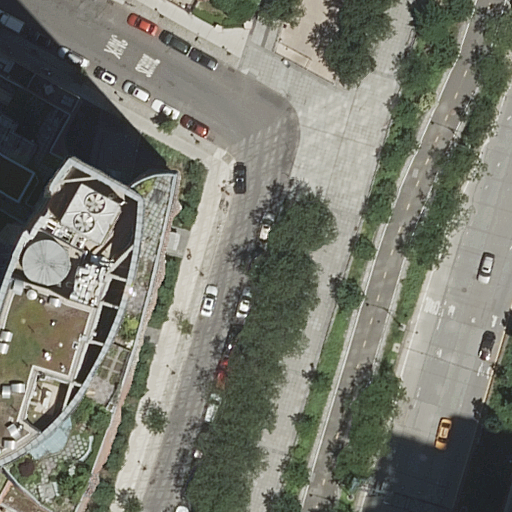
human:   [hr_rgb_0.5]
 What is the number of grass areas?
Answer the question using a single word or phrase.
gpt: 1

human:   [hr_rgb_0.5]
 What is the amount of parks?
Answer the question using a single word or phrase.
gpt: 1

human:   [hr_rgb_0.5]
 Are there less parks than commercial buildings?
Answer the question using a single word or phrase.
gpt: no

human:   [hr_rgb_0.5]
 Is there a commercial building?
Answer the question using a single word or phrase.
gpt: no

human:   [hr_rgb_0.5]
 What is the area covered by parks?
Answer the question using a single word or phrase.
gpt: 1084m2

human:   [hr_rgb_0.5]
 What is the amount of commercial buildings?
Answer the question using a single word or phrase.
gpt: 0

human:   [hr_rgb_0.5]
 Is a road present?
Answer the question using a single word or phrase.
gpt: yes

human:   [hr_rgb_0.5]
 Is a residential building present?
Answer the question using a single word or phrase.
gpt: yes

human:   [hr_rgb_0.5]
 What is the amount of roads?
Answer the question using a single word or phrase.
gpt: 10

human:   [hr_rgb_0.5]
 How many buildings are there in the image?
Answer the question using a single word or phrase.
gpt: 2

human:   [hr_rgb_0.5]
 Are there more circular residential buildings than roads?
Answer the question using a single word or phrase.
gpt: no

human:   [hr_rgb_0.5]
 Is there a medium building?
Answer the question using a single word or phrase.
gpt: no

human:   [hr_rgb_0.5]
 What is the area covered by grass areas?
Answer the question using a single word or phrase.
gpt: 238m2

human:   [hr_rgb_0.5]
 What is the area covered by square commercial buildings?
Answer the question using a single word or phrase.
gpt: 0m2

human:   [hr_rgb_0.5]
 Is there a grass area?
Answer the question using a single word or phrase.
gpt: yes

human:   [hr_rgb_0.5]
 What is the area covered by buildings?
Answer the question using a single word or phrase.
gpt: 1960m2

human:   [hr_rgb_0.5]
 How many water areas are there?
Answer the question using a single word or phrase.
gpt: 0

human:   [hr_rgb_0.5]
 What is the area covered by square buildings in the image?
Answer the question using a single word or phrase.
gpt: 0m2

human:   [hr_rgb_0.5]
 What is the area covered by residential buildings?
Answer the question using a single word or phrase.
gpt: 1960m2

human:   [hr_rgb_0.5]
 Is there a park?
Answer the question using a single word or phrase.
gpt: yes

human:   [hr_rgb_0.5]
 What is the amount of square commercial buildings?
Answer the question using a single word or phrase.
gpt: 0

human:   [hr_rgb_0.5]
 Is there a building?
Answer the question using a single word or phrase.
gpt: yes

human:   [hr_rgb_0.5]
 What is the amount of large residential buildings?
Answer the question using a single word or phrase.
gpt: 1

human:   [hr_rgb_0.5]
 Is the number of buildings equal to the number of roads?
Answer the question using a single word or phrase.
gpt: no

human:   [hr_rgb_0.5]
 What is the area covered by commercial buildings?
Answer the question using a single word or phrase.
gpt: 0m2

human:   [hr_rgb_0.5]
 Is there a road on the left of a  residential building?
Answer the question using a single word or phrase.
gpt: no

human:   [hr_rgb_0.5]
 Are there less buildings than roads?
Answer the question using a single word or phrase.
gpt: yes

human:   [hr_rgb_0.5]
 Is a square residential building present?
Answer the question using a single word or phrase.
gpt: no

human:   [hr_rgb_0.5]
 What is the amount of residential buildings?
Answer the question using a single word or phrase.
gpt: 2

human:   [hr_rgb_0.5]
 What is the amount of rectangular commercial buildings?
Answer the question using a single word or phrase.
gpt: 0

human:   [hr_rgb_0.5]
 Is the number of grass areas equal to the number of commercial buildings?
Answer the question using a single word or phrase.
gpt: no

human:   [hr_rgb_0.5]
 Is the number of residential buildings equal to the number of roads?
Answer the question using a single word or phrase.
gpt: no

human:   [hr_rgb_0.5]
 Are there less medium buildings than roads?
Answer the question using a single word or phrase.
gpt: yes

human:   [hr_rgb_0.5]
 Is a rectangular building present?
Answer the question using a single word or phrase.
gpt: yes

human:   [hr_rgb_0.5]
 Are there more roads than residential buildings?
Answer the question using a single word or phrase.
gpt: yes

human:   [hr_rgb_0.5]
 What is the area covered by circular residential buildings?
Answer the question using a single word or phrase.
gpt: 0m2

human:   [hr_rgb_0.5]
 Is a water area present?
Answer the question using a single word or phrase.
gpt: no

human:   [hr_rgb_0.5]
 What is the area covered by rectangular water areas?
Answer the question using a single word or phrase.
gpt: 0m2

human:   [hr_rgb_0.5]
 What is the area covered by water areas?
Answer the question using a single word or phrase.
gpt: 0m2

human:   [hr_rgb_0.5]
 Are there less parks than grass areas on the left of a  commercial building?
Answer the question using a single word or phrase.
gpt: no

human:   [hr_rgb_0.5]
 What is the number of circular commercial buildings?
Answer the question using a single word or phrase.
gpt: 0

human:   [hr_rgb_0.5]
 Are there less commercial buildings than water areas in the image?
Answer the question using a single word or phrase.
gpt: no

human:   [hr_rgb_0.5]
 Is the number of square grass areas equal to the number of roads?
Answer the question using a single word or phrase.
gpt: no

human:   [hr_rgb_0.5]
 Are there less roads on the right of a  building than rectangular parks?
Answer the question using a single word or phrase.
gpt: no

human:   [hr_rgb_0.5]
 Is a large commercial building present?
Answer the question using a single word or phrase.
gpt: no

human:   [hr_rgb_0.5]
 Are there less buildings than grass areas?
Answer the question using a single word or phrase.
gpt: no

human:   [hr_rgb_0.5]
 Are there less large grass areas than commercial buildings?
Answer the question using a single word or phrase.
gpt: no

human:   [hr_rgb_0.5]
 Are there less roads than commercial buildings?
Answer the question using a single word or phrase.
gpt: no

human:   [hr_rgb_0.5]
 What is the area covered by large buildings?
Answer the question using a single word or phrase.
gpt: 1960m2

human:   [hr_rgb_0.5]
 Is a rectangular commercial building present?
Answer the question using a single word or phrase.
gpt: no

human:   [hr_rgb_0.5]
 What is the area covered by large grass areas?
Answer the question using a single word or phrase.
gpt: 0m2

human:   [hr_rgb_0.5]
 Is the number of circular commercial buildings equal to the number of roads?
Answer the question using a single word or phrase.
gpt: no

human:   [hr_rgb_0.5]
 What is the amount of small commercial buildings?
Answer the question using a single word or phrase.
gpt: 0

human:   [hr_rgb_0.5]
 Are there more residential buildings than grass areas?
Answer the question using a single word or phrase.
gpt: yes

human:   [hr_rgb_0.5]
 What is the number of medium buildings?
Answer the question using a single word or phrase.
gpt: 0

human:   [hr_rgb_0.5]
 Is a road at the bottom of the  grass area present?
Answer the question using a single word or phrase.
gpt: no

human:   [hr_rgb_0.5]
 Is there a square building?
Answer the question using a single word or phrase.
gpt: no

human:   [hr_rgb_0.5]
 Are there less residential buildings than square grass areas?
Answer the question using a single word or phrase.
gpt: no

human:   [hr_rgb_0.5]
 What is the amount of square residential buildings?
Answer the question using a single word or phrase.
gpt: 0

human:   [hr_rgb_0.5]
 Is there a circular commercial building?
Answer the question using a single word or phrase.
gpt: no

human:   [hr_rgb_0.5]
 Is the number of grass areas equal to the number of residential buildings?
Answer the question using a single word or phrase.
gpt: no

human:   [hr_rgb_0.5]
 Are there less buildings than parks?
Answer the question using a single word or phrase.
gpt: no

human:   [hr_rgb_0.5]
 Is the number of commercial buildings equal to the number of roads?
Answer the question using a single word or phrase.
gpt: no

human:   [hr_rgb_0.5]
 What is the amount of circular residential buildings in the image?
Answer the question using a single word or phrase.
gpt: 0